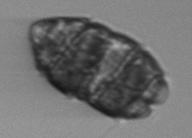
Label: Margalefidinium